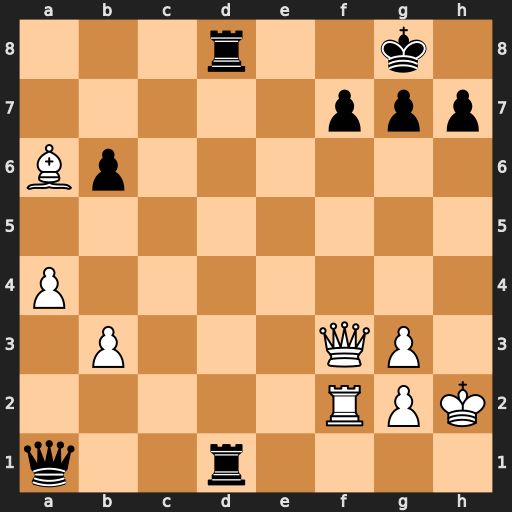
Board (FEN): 3r2k1/5ppp/Bp6/8/P7/1P3QP1/5RPK/q2r4
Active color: w
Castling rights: -
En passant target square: -
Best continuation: Qxf7+ Kh8 Qf8+ Rxf8 Rxf8#